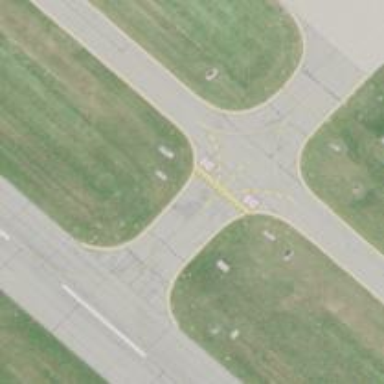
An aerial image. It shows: View of taxiway at the airport.